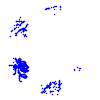
Particle: kaon